Question:
I have four DIVS, one is ready and the other three are still hidden. When the link to the second div is pressed, I want the second div to show up, and so for the next link.
The problem is, all the four DIV ID and has the same class.
I just want it to automatically run without knowing what is the ID and the class of the div, or anything inside the div. It may look like a slideshow but on click function.
'''
<p> link to the ready div </P>
<p> link to the second div </P>
<p> link to the third div </P>
<p> link to the last div </P>
<div id="wrapper">
<div> this is the div that is ready. This div has no ID and has the same class with others <div>
<div> this is the second div that is hidden. This div has no ID and has the same class with others <div>
<div> this is the third div that is hidden. This div has no ID and has the same class with others <div>
<div> this is the last div that is hidden. This div has no ID and has the same class with others <div>
</div>
'''
<URL>
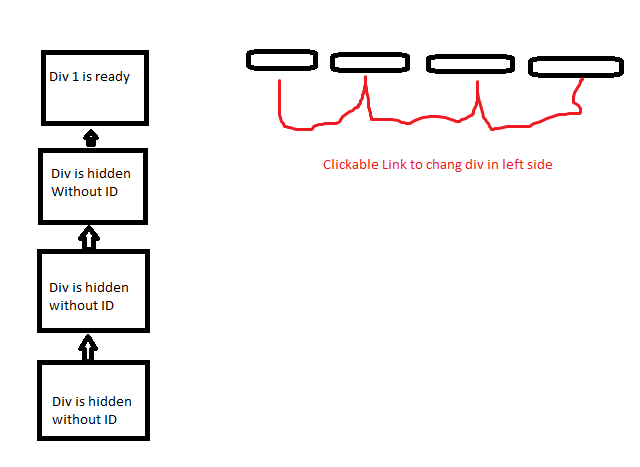
Answer: Im pretty sure this is what you are looking for.
'''
$(".options p").click(function () {
var ourPick = $("p").index(this) + 1;
$(".container div:nth-child(" + ourPick + ")").show();
});
'''
<URL>
So what we are doing is getting the index for the link pressed and then using that to select the 'div' we want to show (this is using ':nth-child()').
I have put a container around the links so you it doesn't pick up every 'p' on the page.
---
If you want only one at a time you can just set them all to hide before showing one.
'''
$(".options p").click(function () {
var ourPick = $("p").index(this) + 1;
$(".container div").hide();
$(".container div:nth-child(" + ourPick + ")").show();
});
'''
<URL>